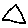
Label: triangle